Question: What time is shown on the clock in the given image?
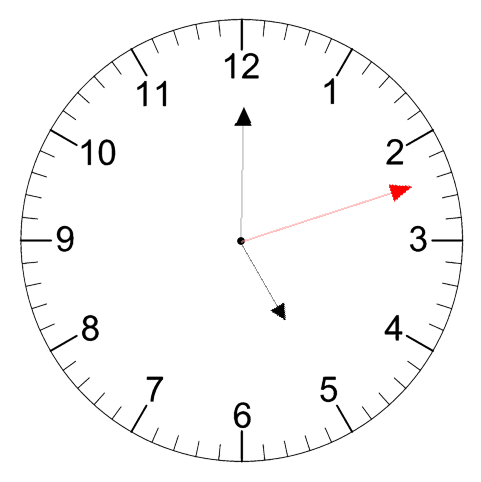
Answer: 05:00:12